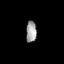
Tissue: lung
Cell type: Epithelial cells
Senescence score: 0.2367
Nuclear area (px): 225
Mean DAPI intensity: 155.667